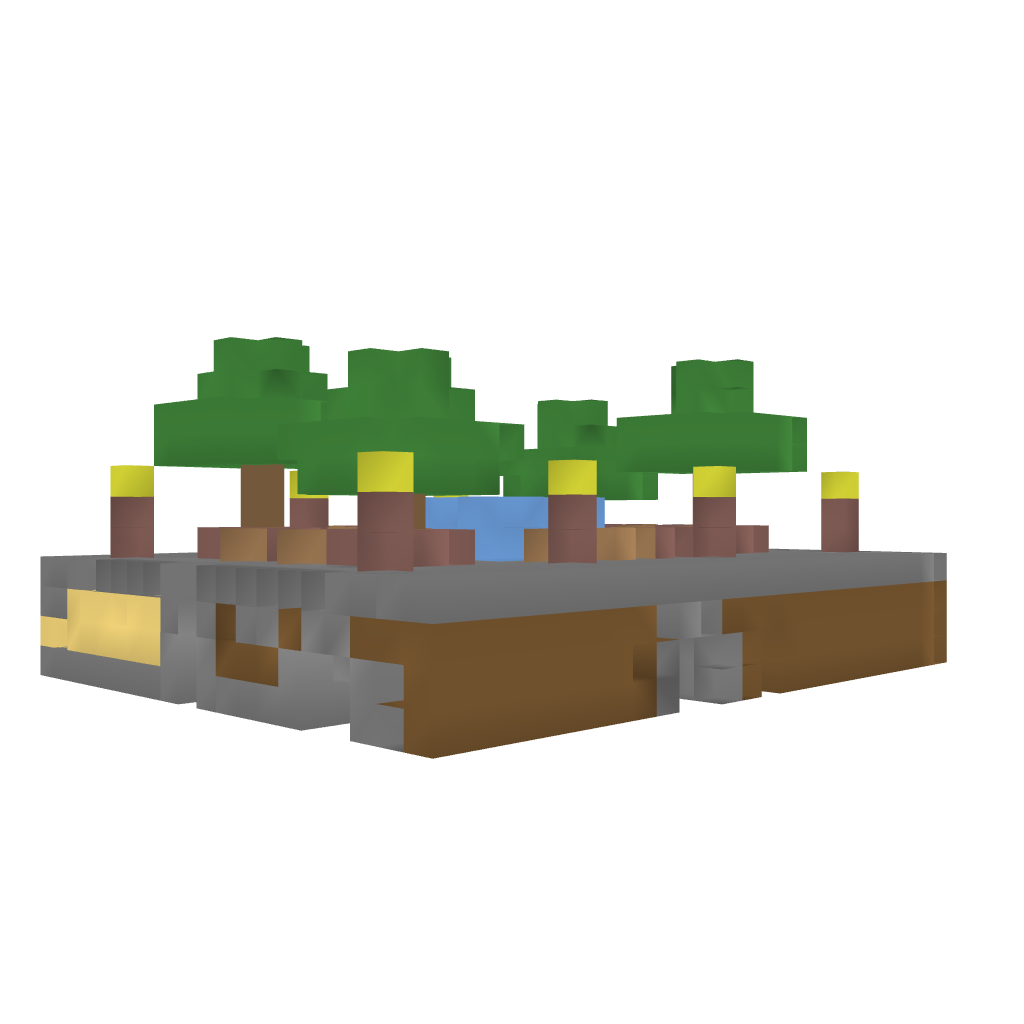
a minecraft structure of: Square (updated) bad low quality